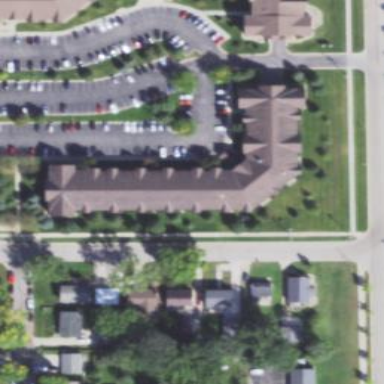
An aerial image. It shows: Image showing building with apartments.